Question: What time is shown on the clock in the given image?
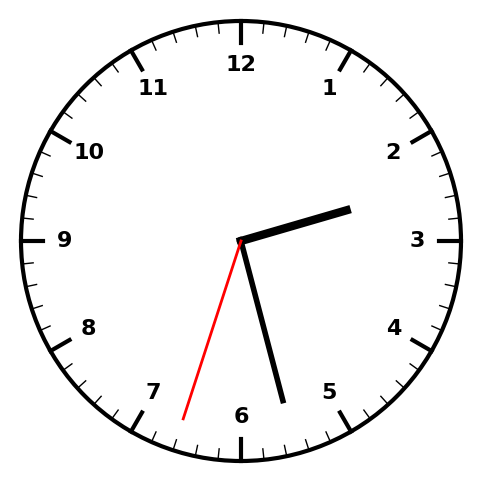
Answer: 02:27:33